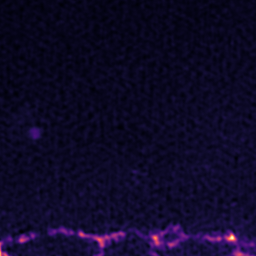
Label: Super-resolution ER image